Interaction volume radius: 5 \u00c5
Interaction volume height: 20 \u00c5
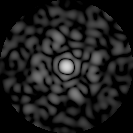
Disorder parameter: 0.8251